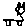
Label: cat